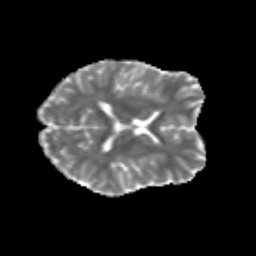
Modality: MD
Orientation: axial
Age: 25
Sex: female
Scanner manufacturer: siemens
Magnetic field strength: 3 T
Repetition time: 3.5 s
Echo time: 0.125 s